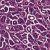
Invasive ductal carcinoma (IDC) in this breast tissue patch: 1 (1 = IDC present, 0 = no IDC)